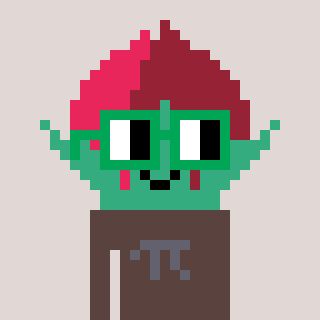
a pixel art character with square green glasses, a rosebud-shaped head and a darkbrown-colored body on a warm background